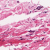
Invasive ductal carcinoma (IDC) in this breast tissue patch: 0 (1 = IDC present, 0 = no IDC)